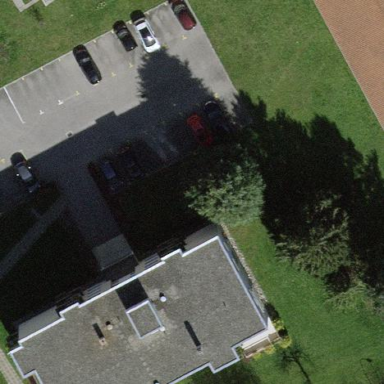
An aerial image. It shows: Parking area with surface.